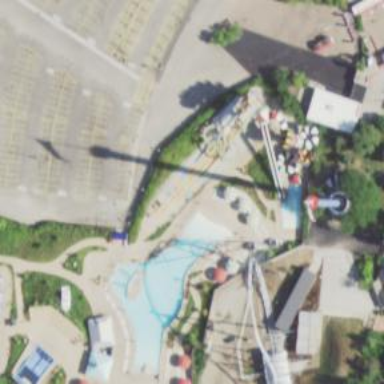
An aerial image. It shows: Water slide attraction.